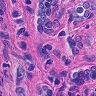
Metastatic tissue present: yes